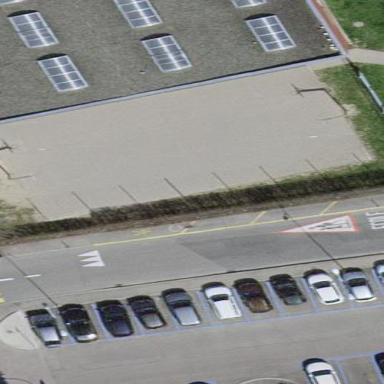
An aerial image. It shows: Basketball court with asphalt surface.